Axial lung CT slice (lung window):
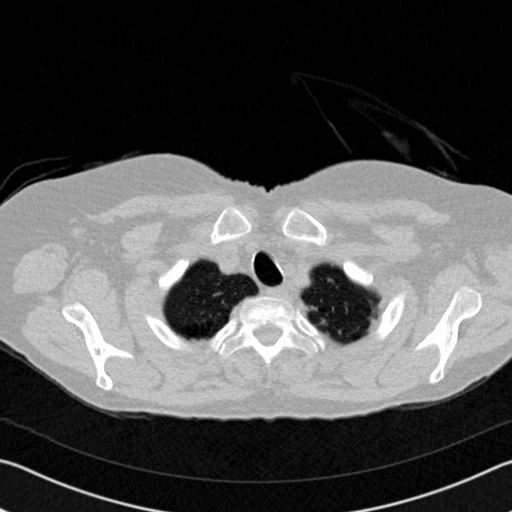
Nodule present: no